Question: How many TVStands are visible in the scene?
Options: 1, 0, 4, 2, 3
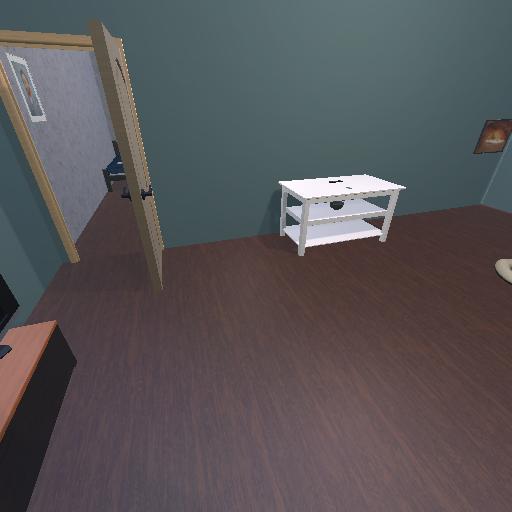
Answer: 1